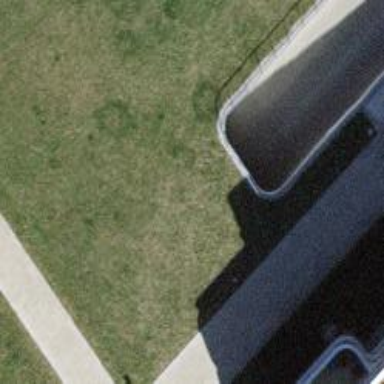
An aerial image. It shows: Parking entrance.